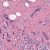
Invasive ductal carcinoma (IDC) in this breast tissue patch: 1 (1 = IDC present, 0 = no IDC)